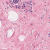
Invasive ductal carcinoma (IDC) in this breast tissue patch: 0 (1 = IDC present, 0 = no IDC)